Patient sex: M
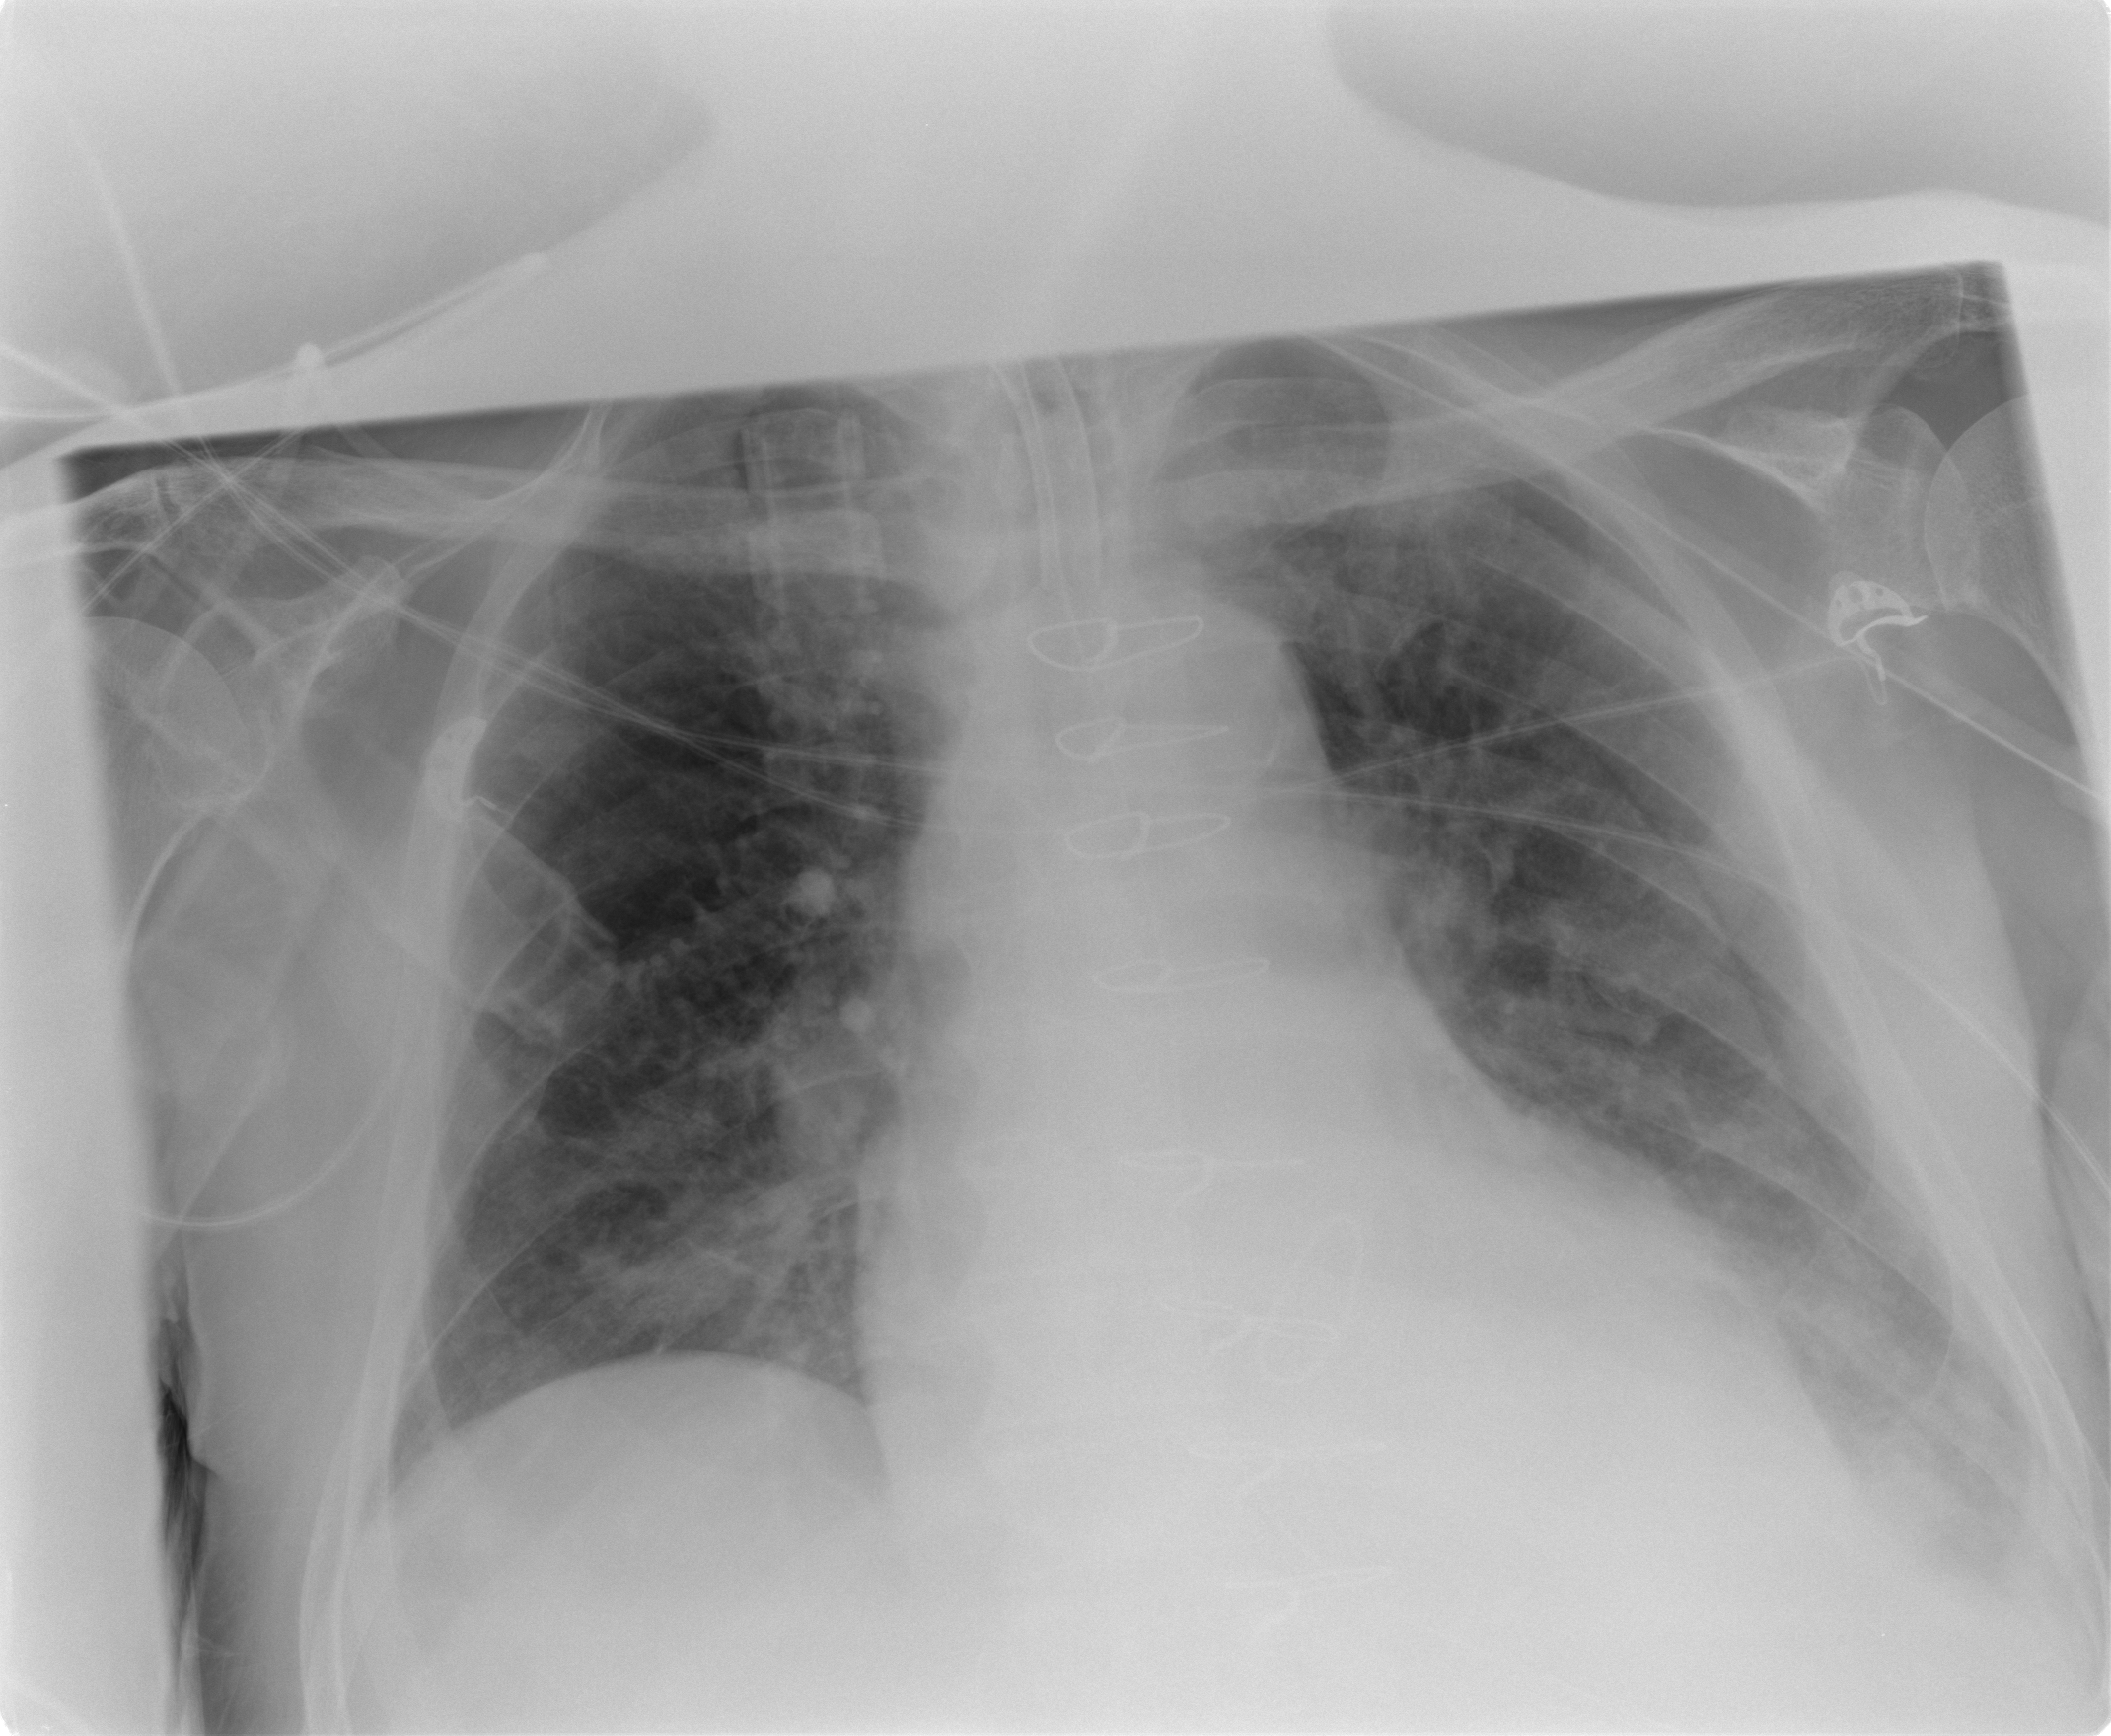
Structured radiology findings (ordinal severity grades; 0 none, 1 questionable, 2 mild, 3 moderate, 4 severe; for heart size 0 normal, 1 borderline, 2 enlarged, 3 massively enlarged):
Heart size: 2
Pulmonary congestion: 2
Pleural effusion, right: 0
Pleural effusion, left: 2
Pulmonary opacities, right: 0
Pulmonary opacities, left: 0
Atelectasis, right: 2
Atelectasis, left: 2